Field crop: maize
Growth stage: 2
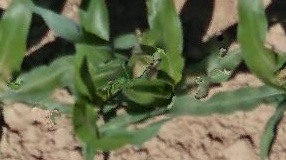
Species: maize